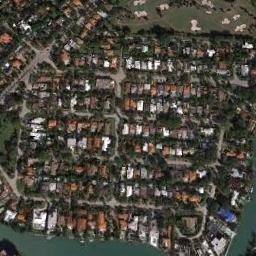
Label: dense_residential